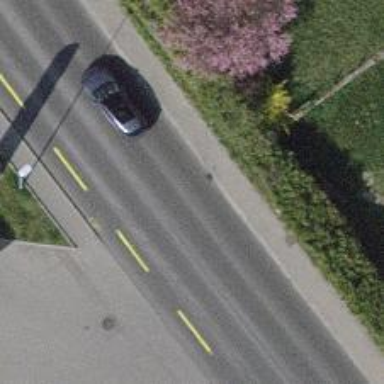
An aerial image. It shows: Secondary road with asphalt surface and dedicated cycle lane on the left.